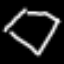
Label: diamond